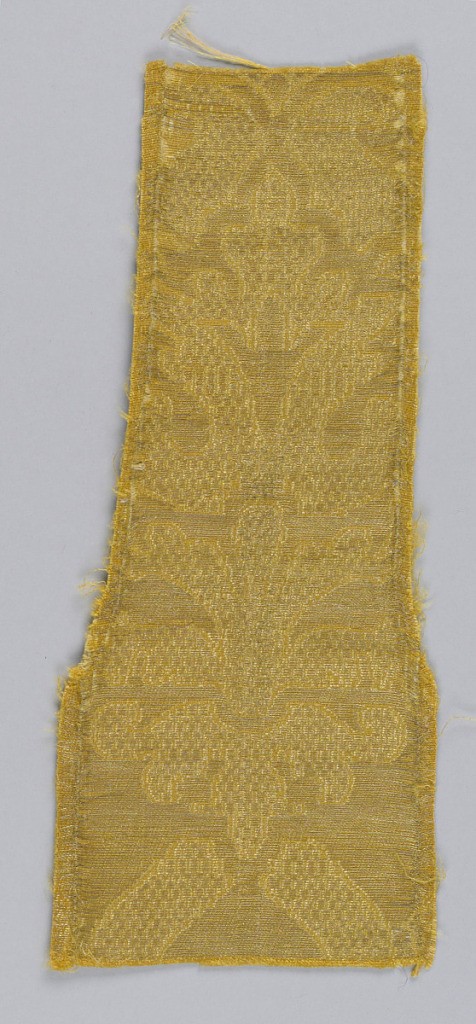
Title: Fragment
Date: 17th century
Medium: silk, metallic Technique: plain compound twill weave
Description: Gold colored silk fabric with the design also in gold.